Question: My code always gave me an error in the electron console, however the same code did not give me an error in a web browser:
'''
import React, { Component } from 'react';
import { Router, Route, Link, browserHistory ,hashHistory} from 'react-router'
import { render } from 'react-dom';
import MuiThemeProvider from 'material-ui/styles/MuiThemeProvider';
import injectTapEventPlugin from 'react-tap-event-plugin';
import { RaisedButton } from 'material-ui';
class App extends Component {
render() {
return (
<MuiThemeProvider>
<RaisedButton className="submit" label='xxxxxxx' labelColor="#fff" backgroundColor="#32a62e"></RaisedButton>
</MuiThemeProvider>
)
}
}
injectTapEventPlugin();
let rootElement = document.getElementById('containers');
render(
<App/>,
rootElement
)
'''

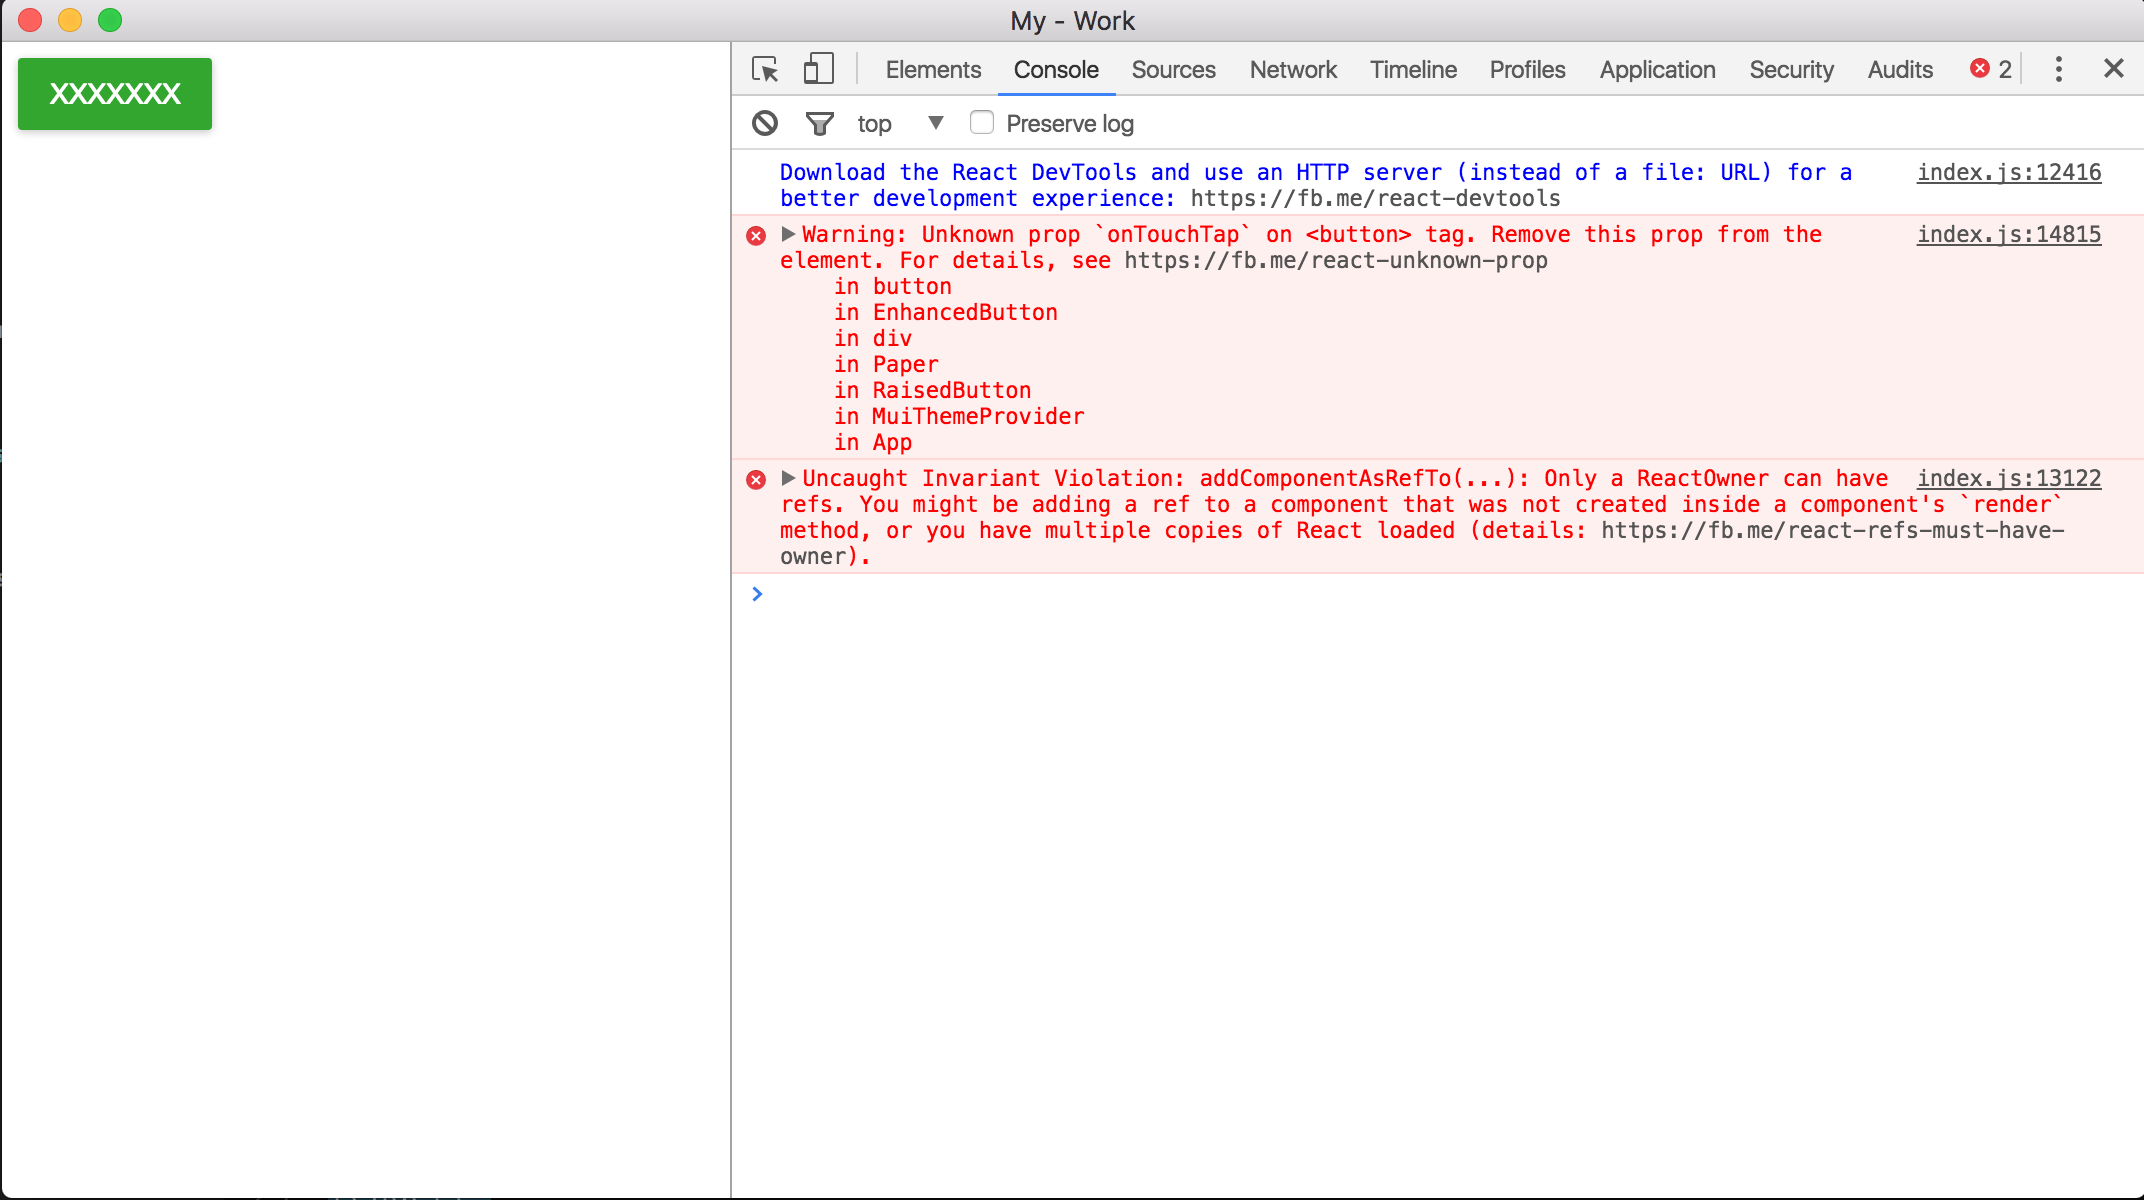
Answer: You need to add
'''
import injectTapEventPlugin from 'react-tap-event-plugin';
injectTapEventPlugin();
'''
to the top level of your javascript files as explained in <URL> page of the documentation . It's because there is a dependencey on this module for 'onTouchTap' to work So move it up before the class definition or to the top js file you have.